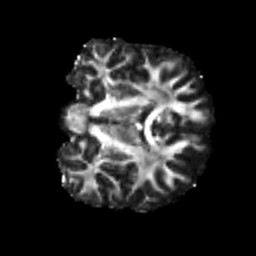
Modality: FA
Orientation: coronal
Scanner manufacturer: siemens
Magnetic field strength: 3 T
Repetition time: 4 s
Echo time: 0.0594 s